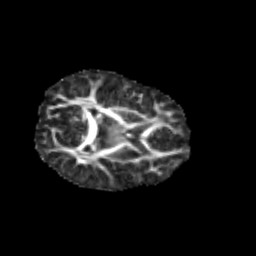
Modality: FA
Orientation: axial
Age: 7
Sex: female
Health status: healthy